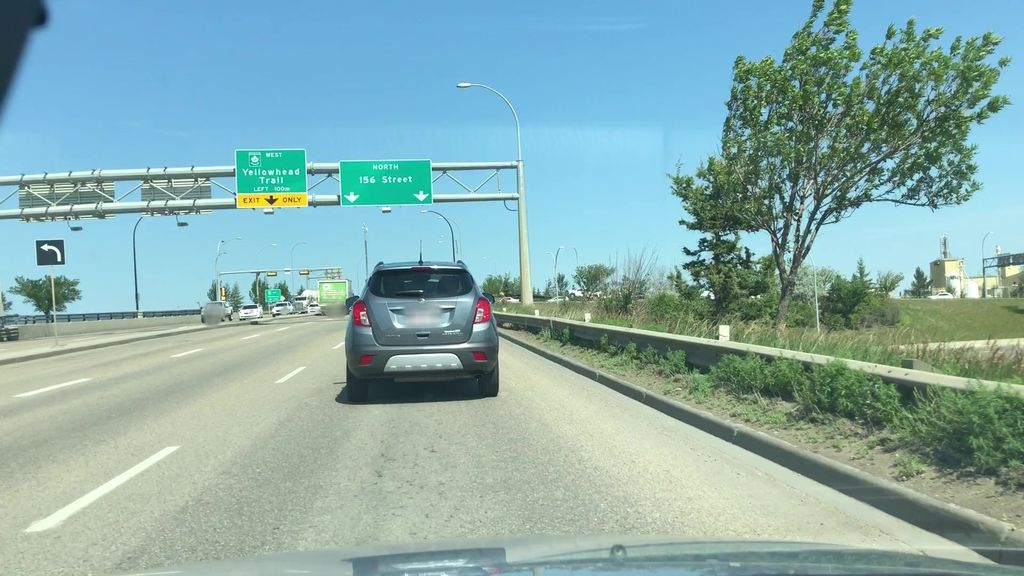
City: edmonton